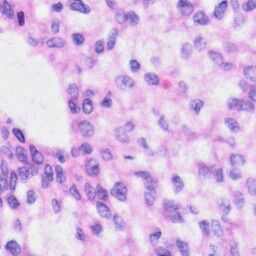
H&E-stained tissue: Liver